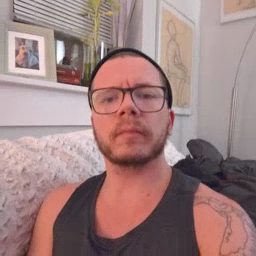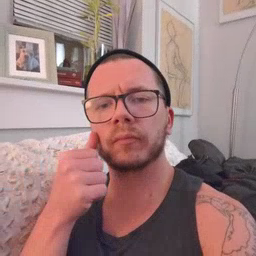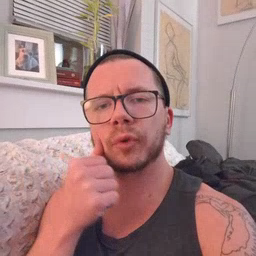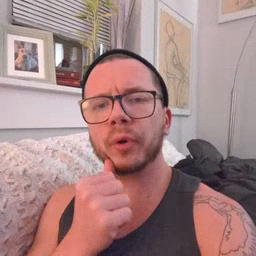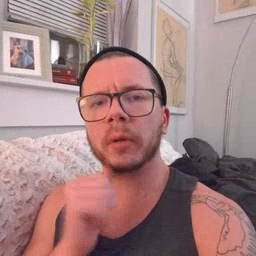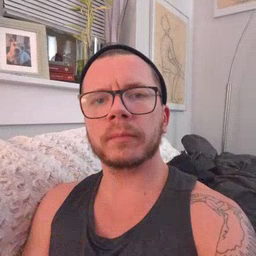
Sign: girl